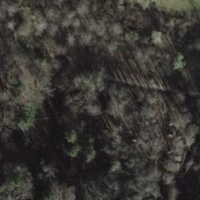
EUNIS habitat code: 41
Species observed at this site:
Bombina variegata